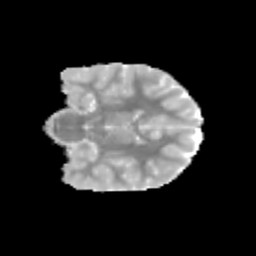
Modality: MD
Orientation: coronal
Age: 10
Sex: female
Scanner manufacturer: siemens
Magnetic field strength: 3 T
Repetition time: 3.8 s
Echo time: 0.07 s